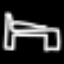
Label: bed